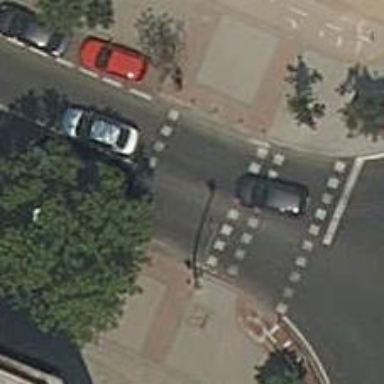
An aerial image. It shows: Footway crossing with traffic signals.